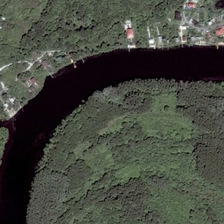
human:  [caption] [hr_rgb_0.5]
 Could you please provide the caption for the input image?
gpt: many green trades and some sparse buildings are in two sides of a curved river .

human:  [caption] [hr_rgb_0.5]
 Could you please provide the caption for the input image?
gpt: many green trades and some sparse buildings are in two sides of a curved river .

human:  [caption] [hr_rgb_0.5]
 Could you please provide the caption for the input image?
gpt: a crooked river flows through a large area .

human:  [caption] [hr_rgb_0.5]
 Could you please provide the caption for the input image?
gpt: a vehicle is on the road near the river .

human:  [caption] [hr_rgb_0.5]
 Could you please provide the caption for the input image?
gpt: a crooked river flows through a large area .